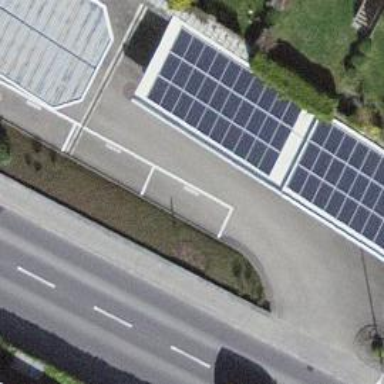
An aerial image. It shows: Solar power generator with photovoltaic panels.